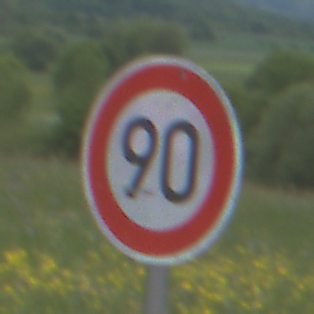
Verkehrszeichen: Geschwindigkeit90
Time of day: Midday
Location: Outdoor (RoadRail)
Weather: PartlyCloudy
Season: NotSpecified
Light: Natural